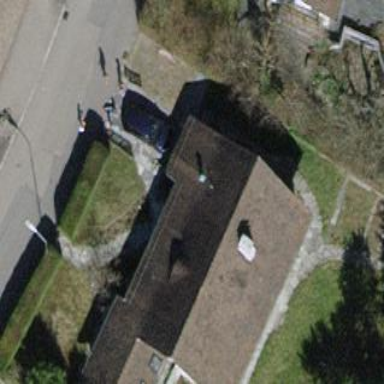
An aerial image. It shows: Building with tile roof.